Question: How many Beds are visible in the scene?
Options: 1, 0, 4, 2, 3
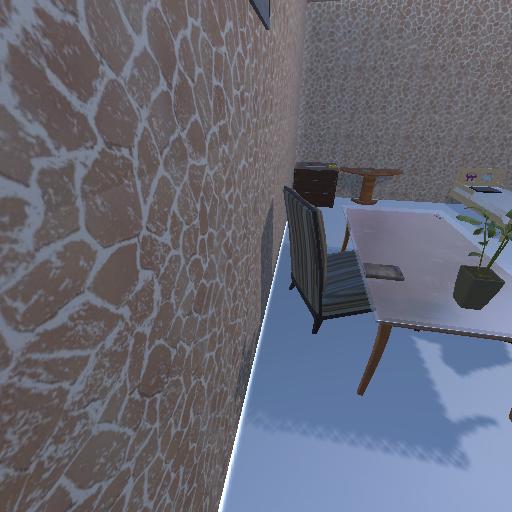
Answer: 1